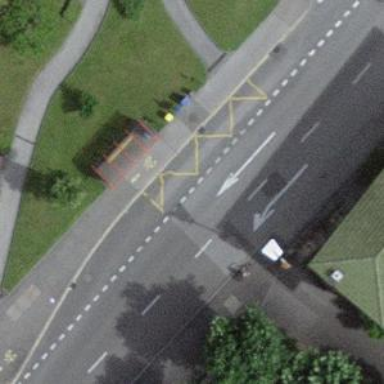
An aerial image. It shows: Post box.